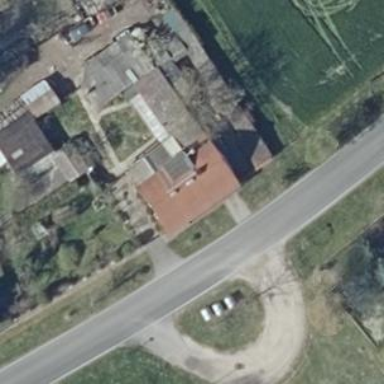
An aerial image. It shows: Simple and straightforward house.